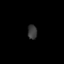
Tissue: lung
Cell type: Endothelial cells
Senescence score: 0.6244
Nuclear area (px): 131
Mean DAPI intensity: 57.115